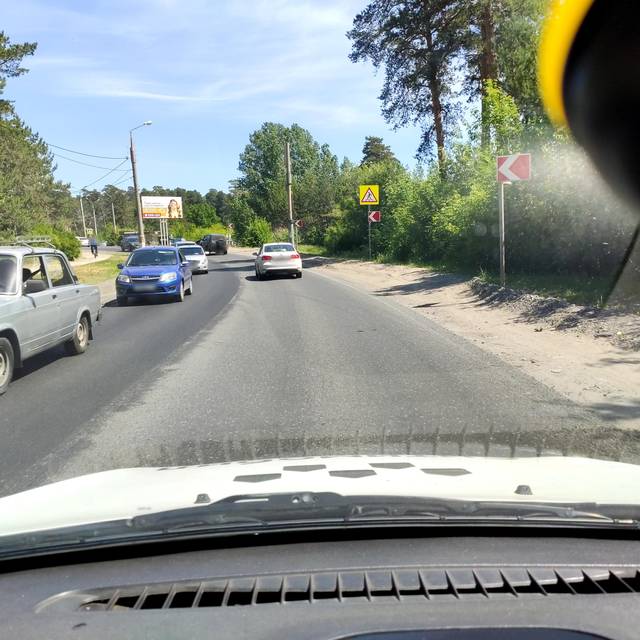
Region: Russia
Coordinates: 53.475, 49.347